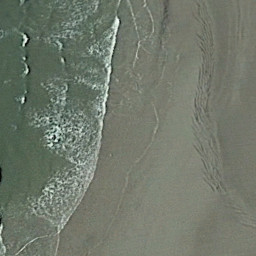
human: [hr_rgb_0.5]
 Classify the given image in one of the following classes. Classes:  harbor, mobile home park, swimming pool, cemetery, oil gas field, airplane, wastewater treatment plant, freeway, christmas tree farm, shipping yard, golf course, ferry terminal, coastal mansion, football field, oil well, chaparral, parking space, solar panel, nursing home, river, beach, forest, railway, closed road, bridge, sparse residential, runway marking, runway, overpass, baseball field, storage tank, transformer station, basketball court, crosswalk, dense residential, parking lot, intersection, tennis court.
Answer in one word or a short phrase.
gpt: beach